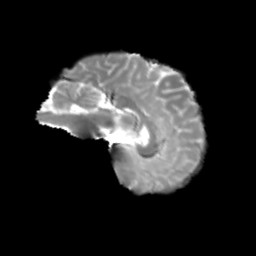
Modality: T2w
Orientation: sagittal
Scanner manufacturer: siemens
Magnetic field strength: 3 T
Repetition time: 4 s
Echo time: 0.0594 s